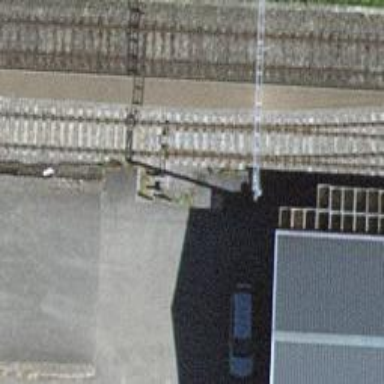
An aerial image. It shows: Railway signal.